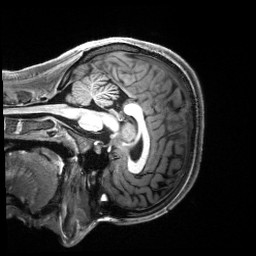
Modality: T1w
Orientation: sagittal
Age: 19
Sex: female
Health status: healthy
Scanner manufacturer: siemens
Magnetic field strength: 3 T
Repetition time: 2.5 s
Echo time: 0.00222 s